Question: I am using an implementation of <URL> the current activity when it is idle for X seconds.
However the view for the locker activity is not displayed in the preview image after clicking the and buttons.

How could I force to make my app's view blank or display my locker view in the recent list?
I could set my activity visible to gone, but is there any other solution?
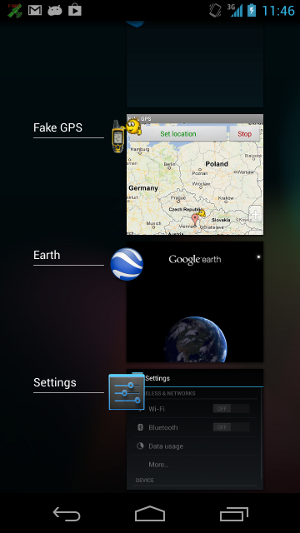
Answer: Try the attribute, 'android:noHistory="true"' for the activity tag in the manifest file.